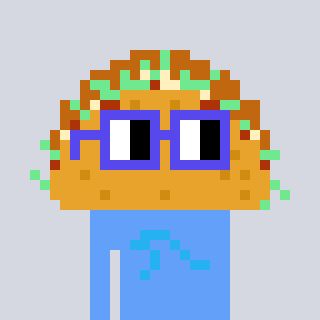
a pixel art character with square blue glasses, a taco-shaped head and a blue-colored body on a cool background